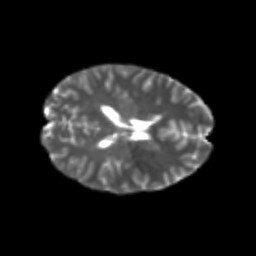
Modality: T2w
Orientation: axial
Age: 23
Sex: female
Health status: healthy
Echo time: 0.074 s